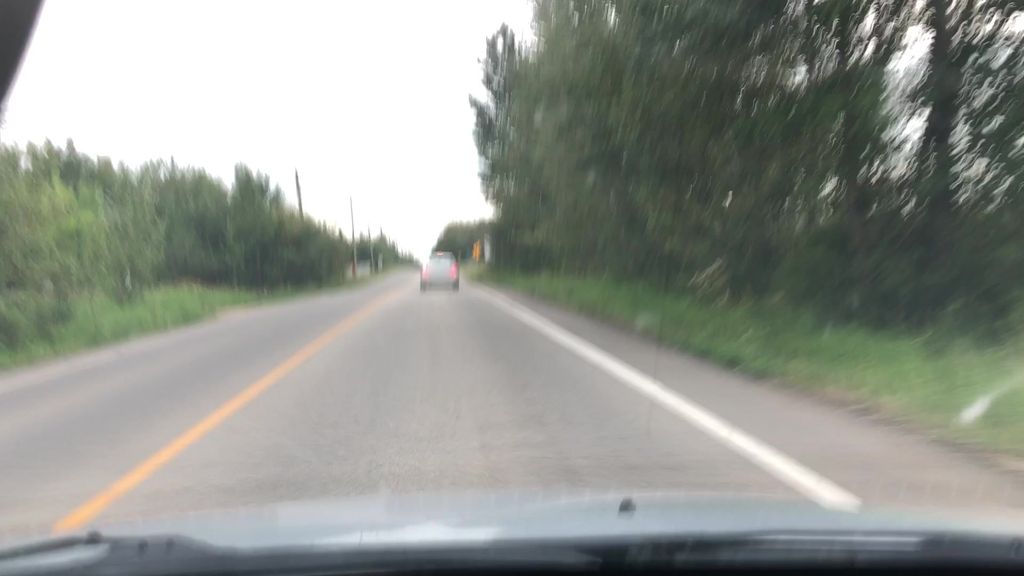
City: edmonton